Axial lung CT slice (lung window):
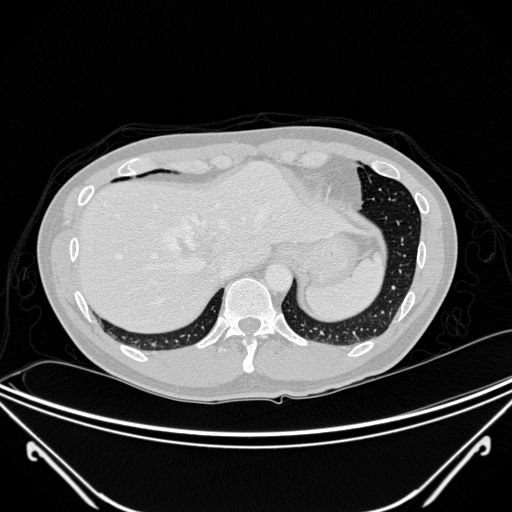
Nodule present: no